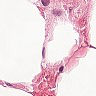
Metastatic tissue present: no